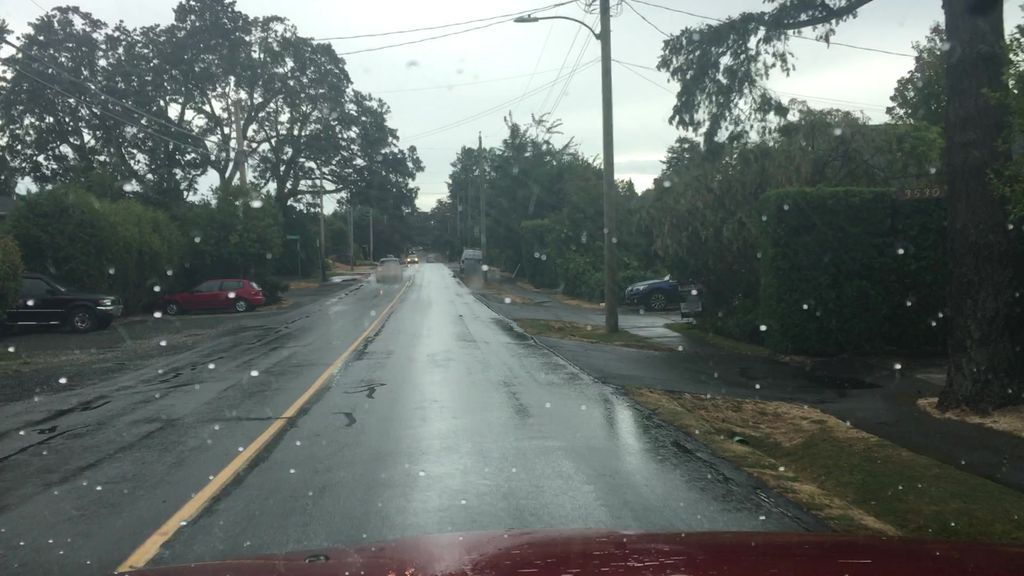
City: victoria